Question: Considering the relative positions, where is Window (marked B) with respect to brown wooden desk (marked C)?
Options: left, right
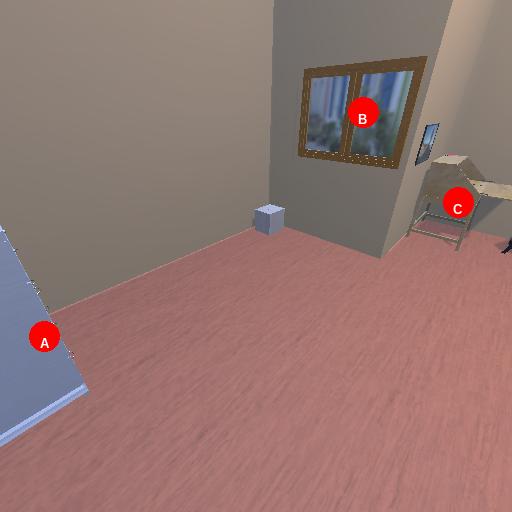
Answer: left